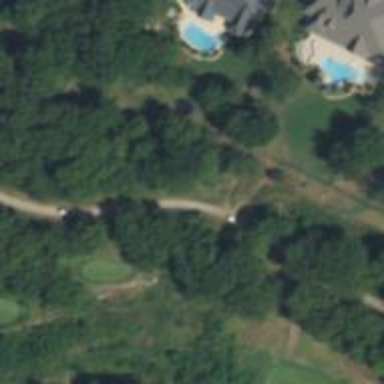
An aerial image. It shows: Path used for both walking and golf.